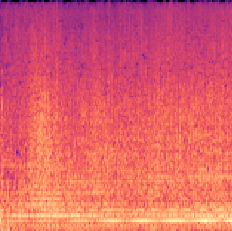
Sound class: Helicopter